Interaction volume radius: 5 \u00c5
Interaction volume height: 20 \u00c5
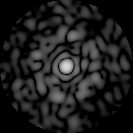
Disorder parameter: 0.8748